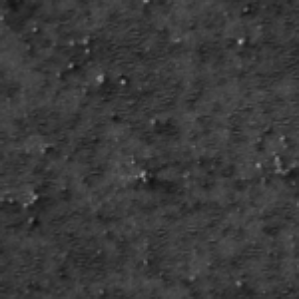
Label: frost